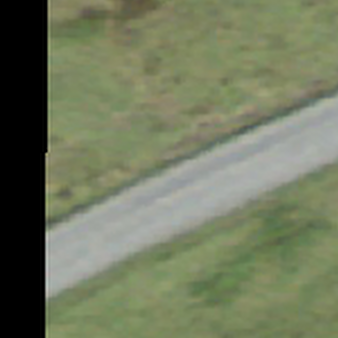
Label: other